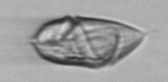
Label: Gyrodinium